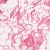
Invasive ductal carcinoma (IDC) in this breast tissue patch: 0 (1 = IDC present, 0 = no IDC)